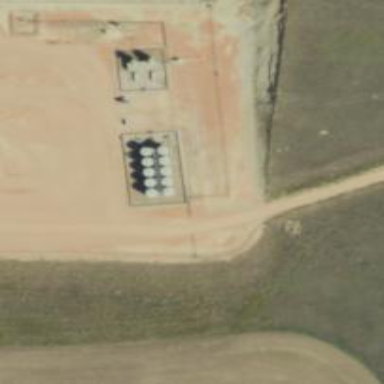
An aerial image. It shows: Storage tank with man-made structure.